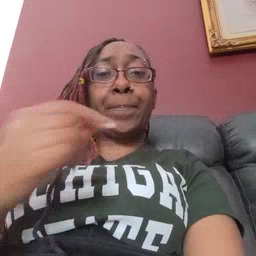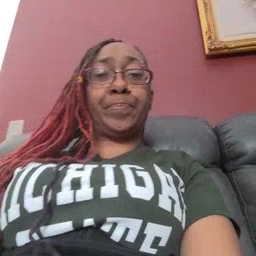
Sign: lips